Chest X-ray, AP view. Patient: 56 years old, sex M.
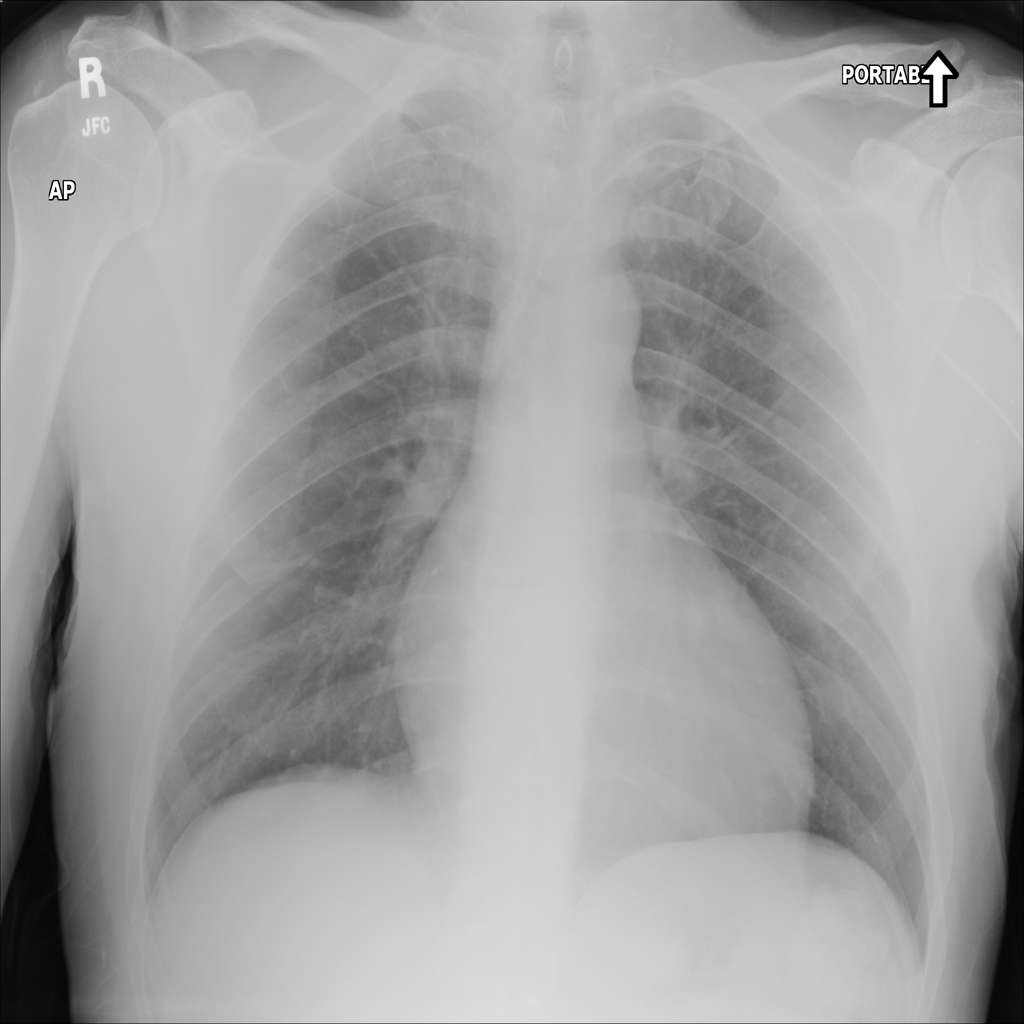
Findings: No Finding